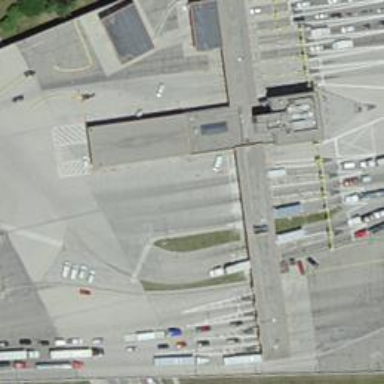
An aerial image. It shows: Border control barrier.